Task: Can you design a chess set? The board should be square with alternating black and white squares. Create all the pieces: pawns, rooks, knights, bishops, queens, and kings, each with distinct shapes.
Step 906:
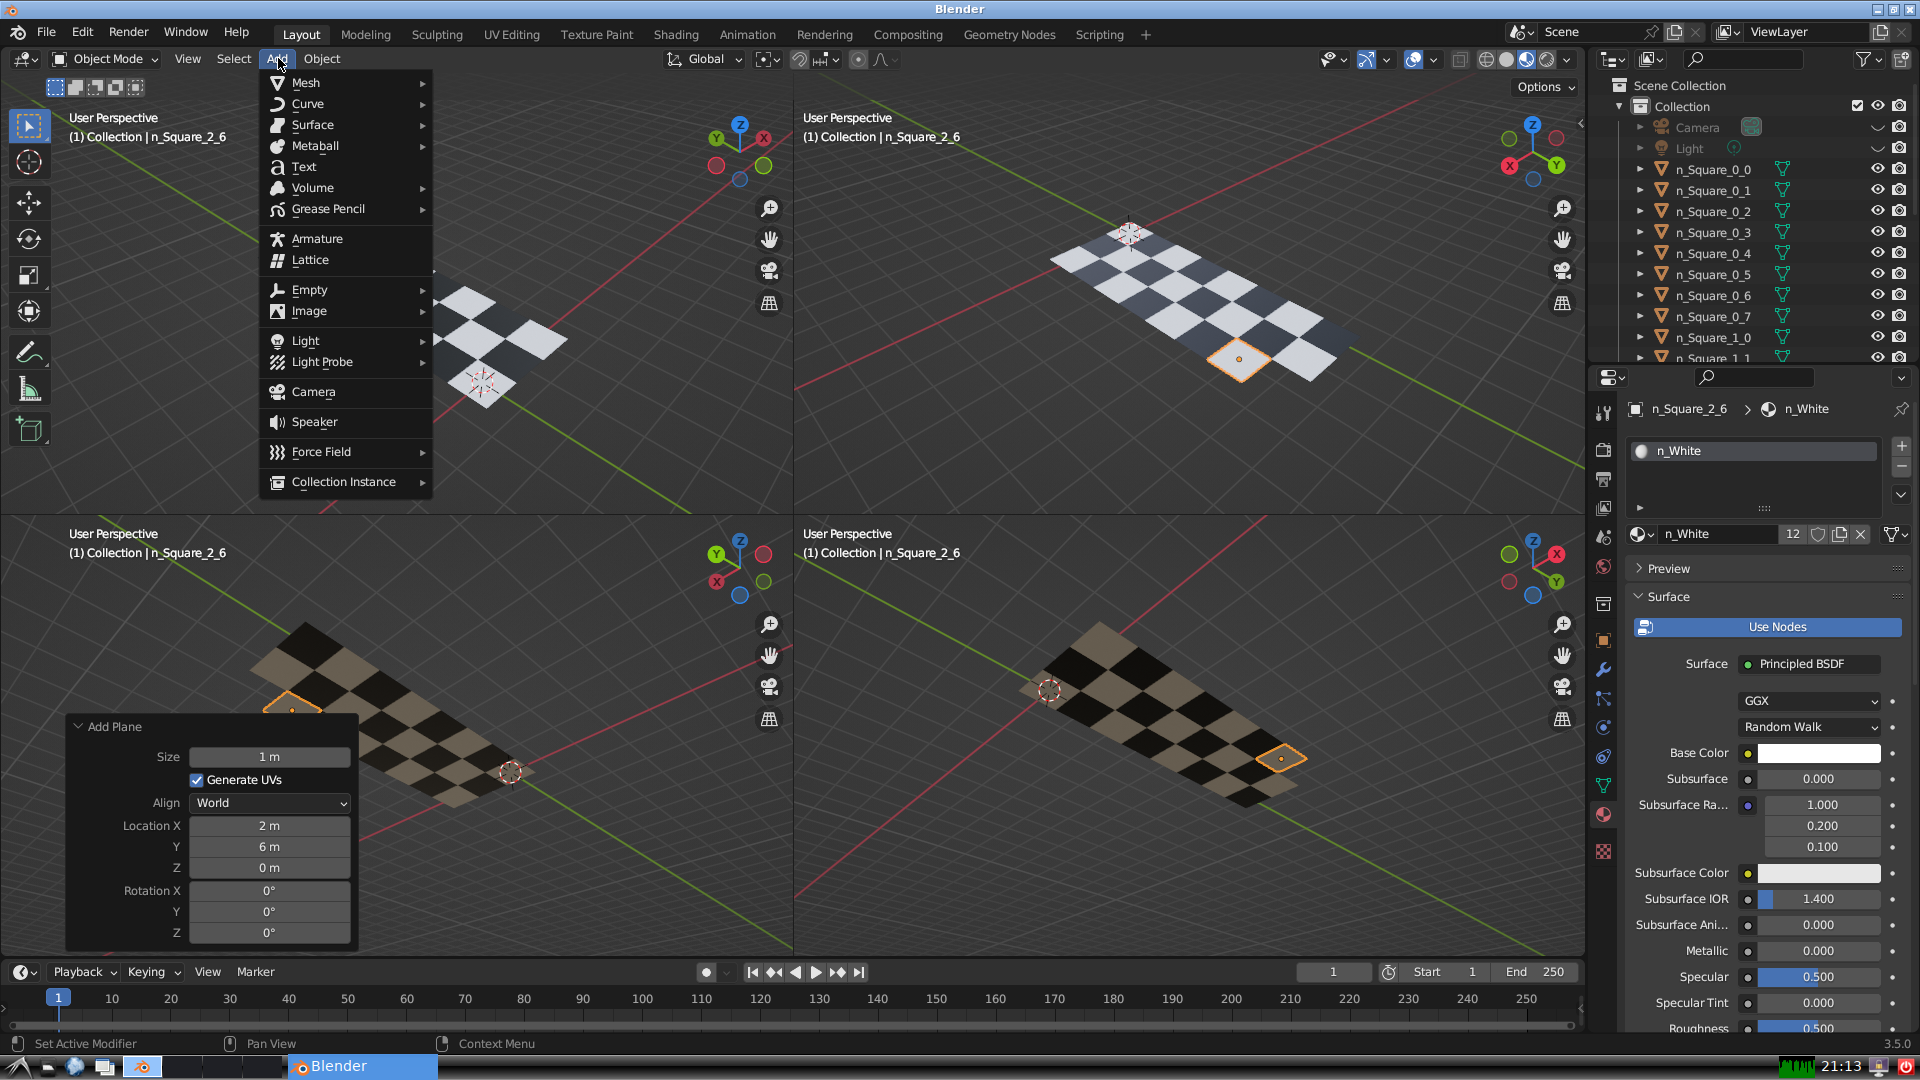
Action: {"mouse_move": [304, 82]}